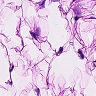
Metastatic tissue present: no